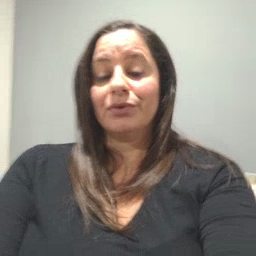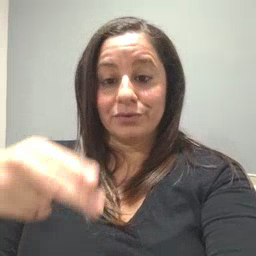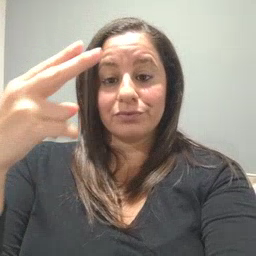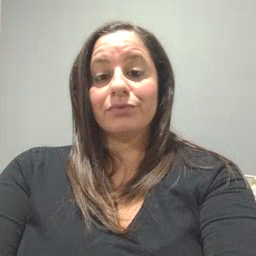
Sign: high